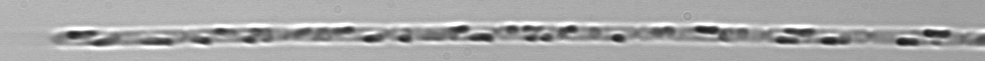
Label: Cerataulina_pelagica